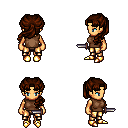
a pixel art fantasy rpg character, female body template, human, tanned skin, brown sleeveless shirt, gold greaves, brown princess hairstyle, gold boots, dagger, four views (front, back, left, right), 2x2 character sprite sheet, small pixel art, hard edges, no anti-aliasing